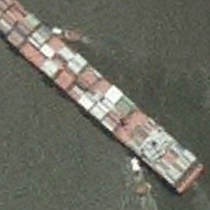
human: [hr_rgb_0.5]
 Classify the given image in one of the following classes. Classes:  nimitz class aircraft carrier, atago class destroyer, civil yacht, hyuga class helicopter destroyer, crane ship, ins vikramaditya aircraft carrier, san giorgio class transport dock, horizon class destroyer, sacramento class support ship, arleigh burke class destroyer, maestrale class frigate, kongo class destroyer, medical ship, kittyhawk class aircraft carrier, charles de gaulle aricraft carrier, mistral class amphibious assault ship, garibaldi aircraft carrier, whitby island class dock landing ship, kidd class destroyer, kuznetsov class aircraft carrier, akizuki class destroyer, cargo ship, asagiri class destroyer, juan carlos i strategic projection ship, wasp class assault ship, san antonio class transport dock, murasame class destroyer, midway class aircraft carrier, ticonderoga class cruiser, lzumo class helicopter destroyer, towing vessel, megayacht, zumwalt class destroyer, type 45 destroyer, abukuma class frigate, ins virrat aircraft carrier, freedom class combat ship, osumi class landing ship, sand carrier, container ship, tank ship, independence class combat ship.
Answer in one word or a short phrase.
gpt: Container ship